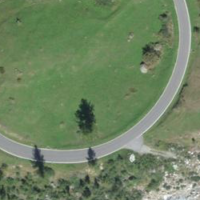
EUNIS habitat code: 23
Species observed at this site:
Marmota marmota